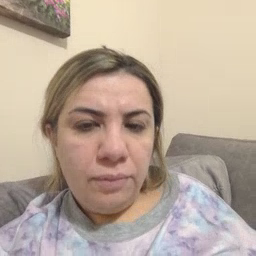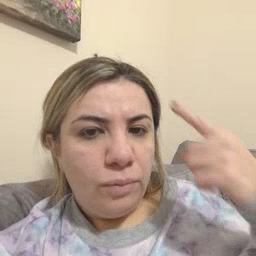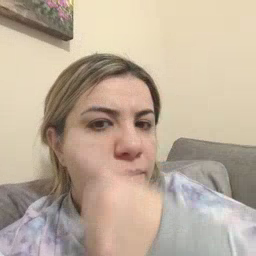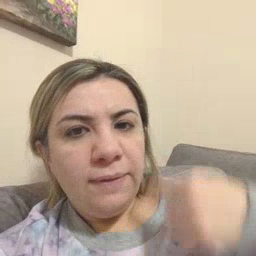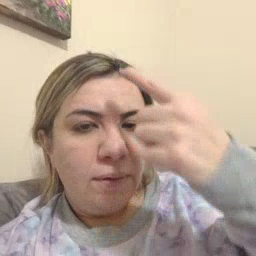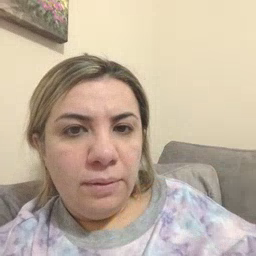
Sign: face